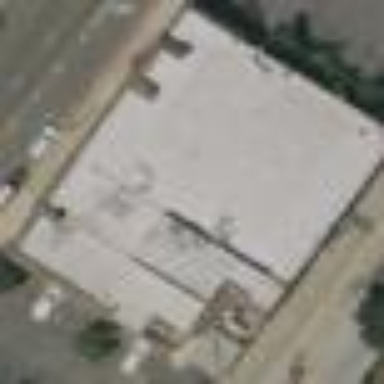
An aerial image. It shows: Retail building.